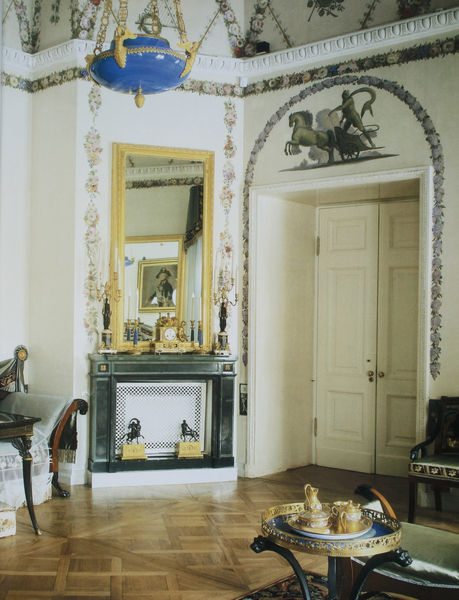
Titel: Schlafzimmer
Künstler: Andrej Woronichin
Standort: St. Petersburg
Institution: Schloss Pawlowsk
Schlagwörter: blau, gemälde, weiß, braun, hell, holz, lampe, marmor, raum, stuhl, stühle, tisch, tür, zimmer, schloss, muster, ornament, teppich, rahmen, tablett, bild, goldrahmen, innenraum, möbel, porträt, spiegel, spiegelung, boden, figur, gold, interieur, reich, decke, kamin, ofen, pferd, pferde, reiter, kanne, ranken, farbig, sofa, wohnzimmer, ecke, bogen, parkett, türe, kutsche, bank, dielen, saal, figuren, wagen, jugendstil, holzboden, ornamente, verzierung, wandmalerei, uhr, tischchen, flügeltür, flügeltüre, kerzen, kronleuchter, leuchter, stuck, esstisch, parkettboden, stube, bronze, couch, edel, geschlossen, foto, fotografie, geschirr, service, scharz, photo, sims, kerzenständer, standuhr, kerzenleuchter, laibung, plastiken, wohlhabend, kanape, blumenranken, fresko, teetisch, streitwagen, fritz, eierstab, preußen, spiegelt, friedrich der grosse, artdeko, teeservice, preußisch, rankenmuster, renaisance, kaminuhr, möbelstücke, goldspiegel, pferdewangen, sanssouci, wandmaler, zimmertür, spiegelparkett